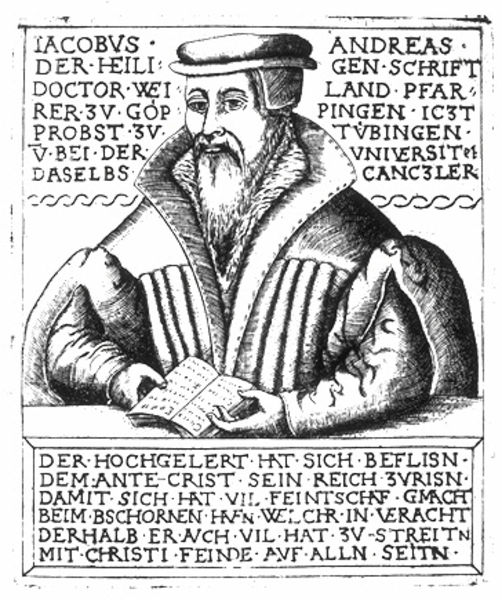
Titel: Bildnis des Jacob Andreae
Künstler: Balthasar Jenichen
Institution: (Seriendruck)
Schlagwörter: dunkel, mann, schatten, umhang, weiß, sitzen, daumen, hell, hut, mund, nase, profil, schwarz, stirn, tisch, zeichnung, blick, bart, kappe, mütze, augen, bibel, falten, gesicht, halten, kragen, pelz, rahmen, vollbart, ärmel, bild, bildnis, hände, portrait, porträt, flach, geistlicher, gewand, mantel, person, frontal, renaissance, rund, holzschnitt, schrift, grafik, graphik, schattierung, rand, tafel, inschrift, deutsch, naht, buch, religion, linie, druck, lithographie, radierung, stich, text, buchstaben, seiten, pfarrer, legen, gelehrter, heilige, christentum, doktor, latein, schrifttafel, jakob, klappen, schrifft, andreas, jacobus, großbuchstaben, ohrenklappen, antiqua, doctor, jacob, llicht, augenbraune, sticje